Question:
In the above image, I want to check on which row the input 1,2,3 & 4 are matching. So in this example I want result 3 as it has "1 1 0 0" and the box on the top also has "1 1 0 0".
I tried following array formula but it's not working.
> =IF((C10:C25=C3)(E10:E25=C5)*(F10:F25=C6),G10:G25,"")
It would be great if this can be done without using any intermediate result columns.
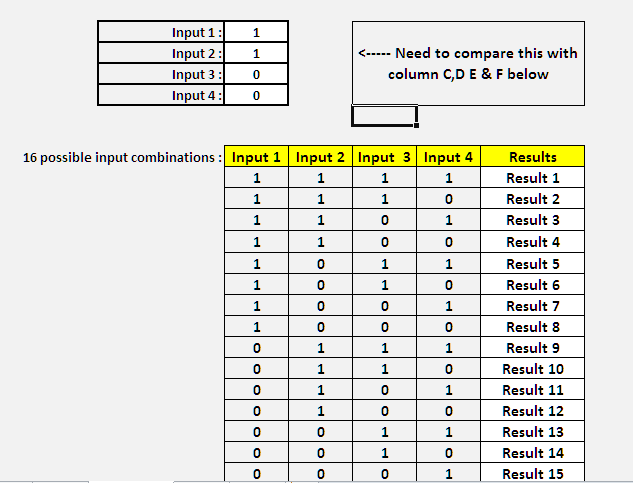
Answer: Assuming your first list is in B2:B5 and the bigger grid in D2:G17, with the result column in H2:H17, use this array formula:
'''
=INDEX(H2:H17,MATCH(B2&B3&B4&B5,D2:D17&E2:E17&F2:F17&G2:G17,0))
'''